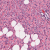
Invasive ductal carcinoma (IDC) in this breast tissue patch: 1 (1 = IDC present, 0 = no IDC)